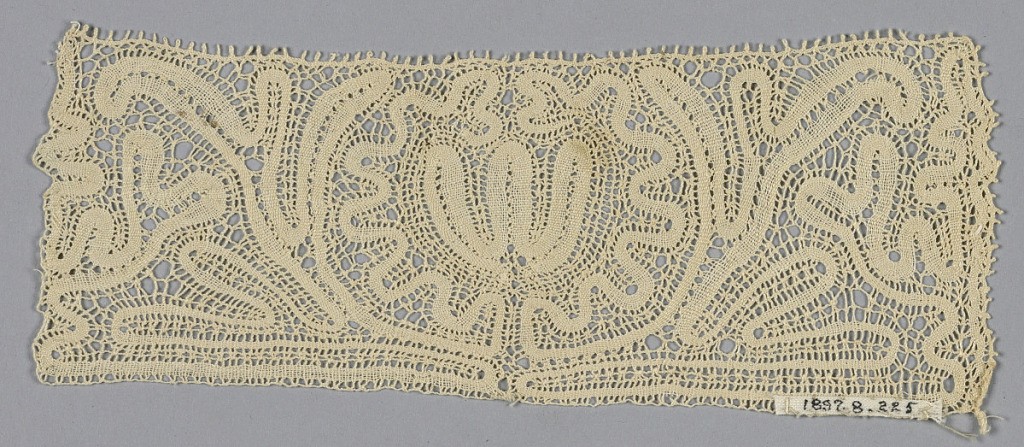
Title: Fragment
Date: possibly 17th century
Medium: linen Technique: bobbin lace (continuous tape)
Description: Fragment of continuous tape in design of wavy, ribbon-like floral pattern with bars connecting motifs.